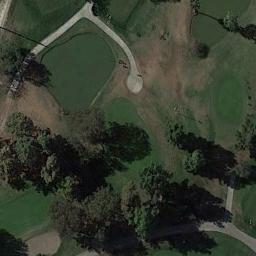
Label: golf_course